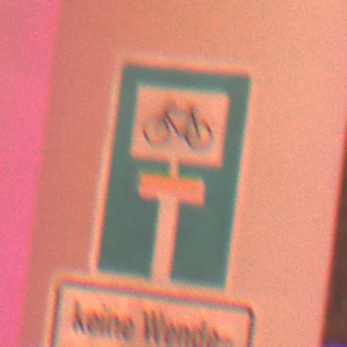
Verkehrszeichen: SackgasseRadverkehrDurchlaessig
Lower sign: HinweisGeaenderteVorfahrtVerkehrsfuehrungVerkehrsregelung3
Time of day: Night
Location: Outdoor (Urban)
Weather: Overcast
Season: Winter
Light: Artificial